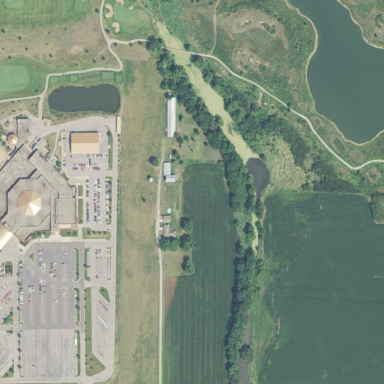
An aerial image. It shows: Water hazard on golf course.